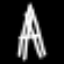
Label: The Eiffel Tower